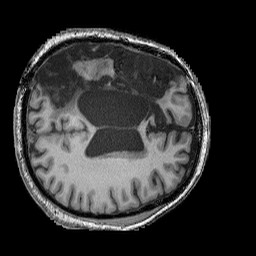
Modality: T1w
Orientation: axial
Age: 63
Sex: male
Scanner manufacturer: siemens
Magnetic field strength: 3 T
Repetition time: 2.25 s
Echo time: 0.00411 s